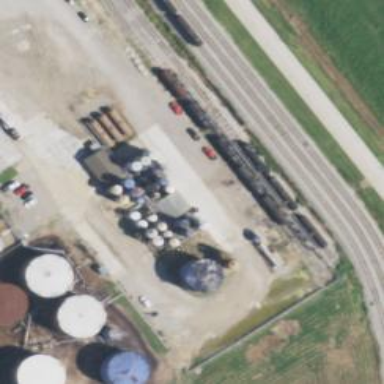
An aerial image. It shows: Storage tank that is man-made.